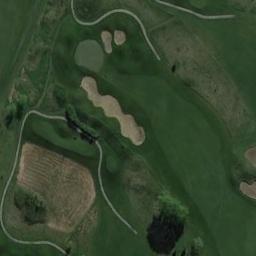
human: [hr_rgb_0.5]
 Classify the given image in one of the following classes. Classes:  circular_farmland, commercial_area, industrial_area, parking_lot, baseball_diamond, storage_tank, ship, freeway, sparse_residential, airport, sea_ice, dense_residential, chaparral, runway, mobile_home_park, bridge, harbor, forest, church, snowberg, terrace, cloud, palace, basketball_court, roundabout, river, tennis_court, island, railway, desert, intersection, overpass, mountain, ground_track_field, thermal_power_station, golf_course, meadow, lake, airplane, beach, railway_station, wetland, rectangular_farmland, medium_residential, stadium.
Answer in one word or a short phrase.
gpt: golf_course